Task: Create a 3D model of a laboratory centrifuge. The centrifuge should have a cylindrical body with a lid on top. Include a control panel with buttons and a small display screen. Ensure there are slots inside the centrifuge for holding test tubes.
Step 50:
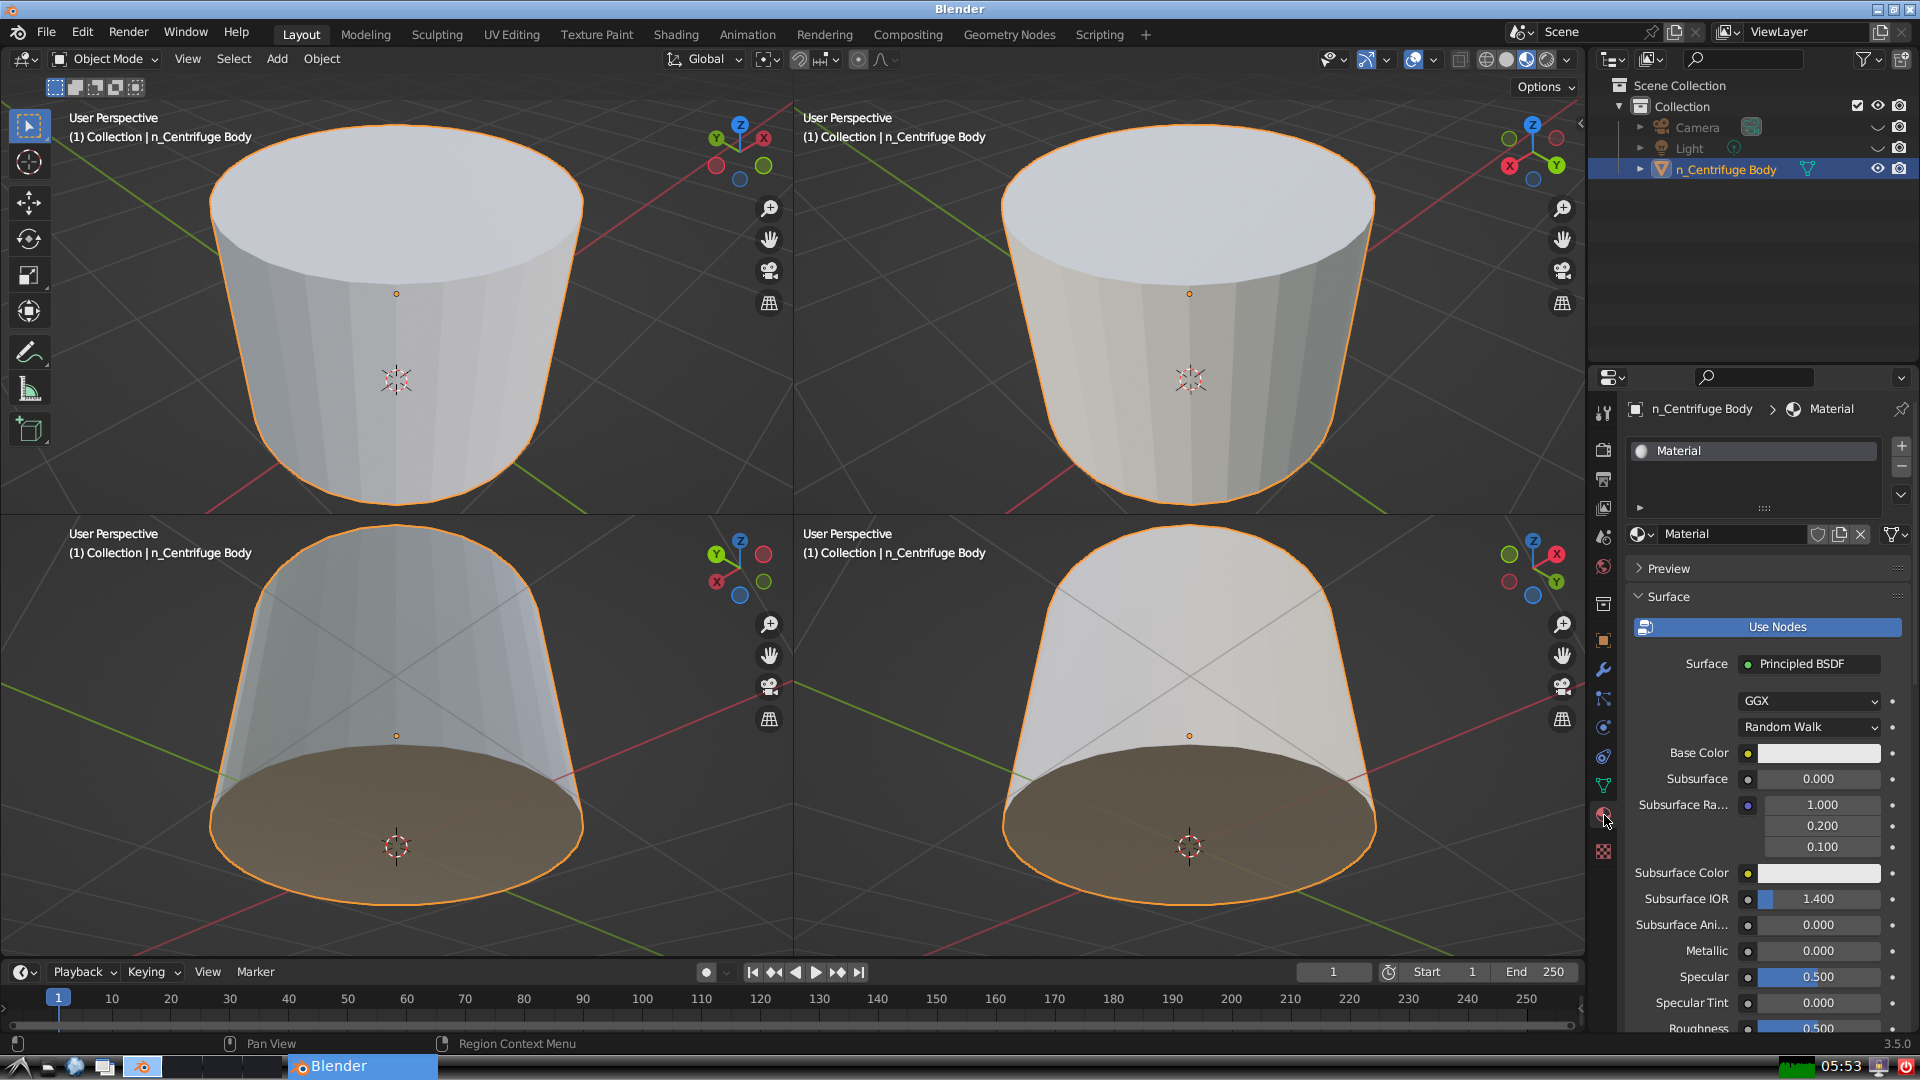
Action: {"mouse_move": [1706, 531]}